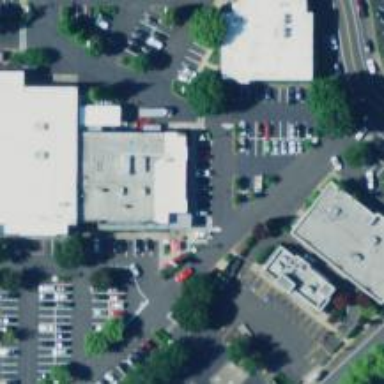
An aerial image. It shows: Supermarket.